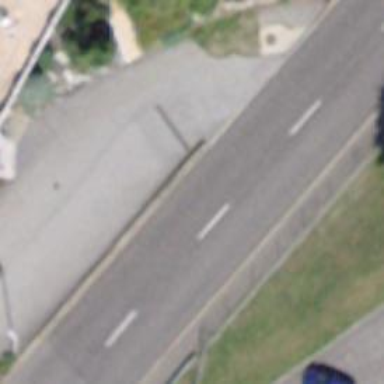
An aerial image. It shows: Secondary road with asphalt surface.